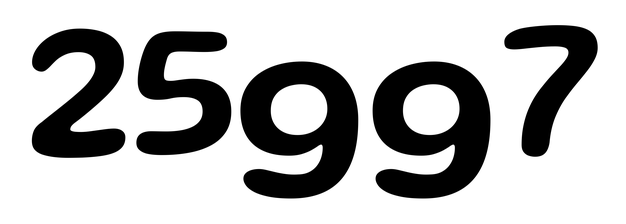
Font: Gluten_Medium